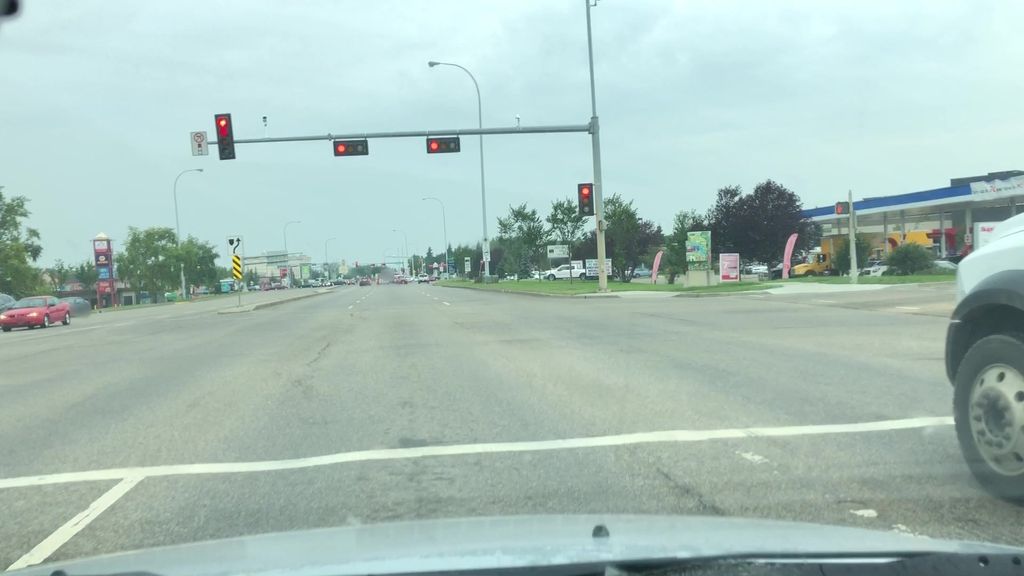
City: edmonton